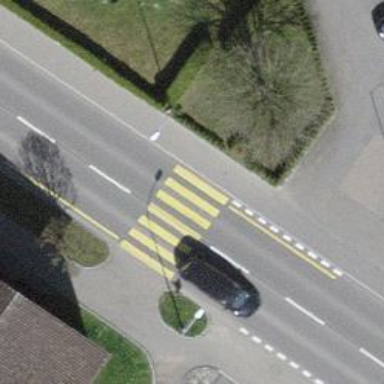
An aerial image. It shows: Pedestrian crossing with zebra markings on footway.